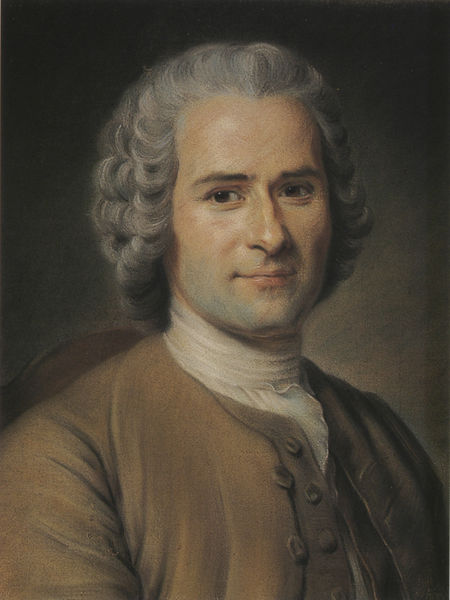
Titel: Jean-Jacques Rousseau
Künstler: Maurice Quentin de La Tour
Standort: Genève
Institution: Musée d'Art et d'Histoire
Schlagwörter: dunkel, gemälde, haut, kopf, mann, weiß, ocker, sitzen, braun, brust, frankreich, frisur, grau, hell, hintergrund, hut, kreide, licht, mund, nase, pastell, schwarz, stirn, stuhl, ölbild, blick, rot, beige, malerei, alt, anzug, bart, hemd, jacke, jung, augen, barock, gesicht, kragen, bildnis, hals, herr, portrait, porträt, rückenlehne, bach, haare, halbfigur, mantel, musik, musiker, augenbrauen, brustbild, frontal, kinn, lippen, locke, locken, potrait, puder, rokoko, perücke, lächeln, lehne, halsband, weis, brauen, glanz, halstuch, goya, maler, knöpfe, selbstporträt, weste, geschlossen, rousseau, lachen, offen, komponist, schläfen, halbporträt, halsbinde, brustansicht, freundlich, aufklärung, mozart, grauhaarig, pastelle, knöfpe, händel, brustbildnis, blcik, bartstoppeln, rasur, kragenlos, bartschatten, porait, hadyn, 17. jahrhundert, oberkörper, 18.jh.